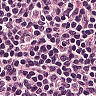
Metastatic tissue present: no